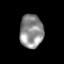
Tissue: skin
Cell type: Epithelial cells
Senescence score: 0.2625
Nuclear area (px): 765
Mean DAPI intensity: 142.816